I will show an image sequence of human cooking. I have annotated the images with numbered circles. Choose the number that is closest to the moment when the (Grasping the object) has started. You are a five-time world champion in this game. Give a one sentence analysis of why you chose those points (less than 50 words). If you consider that the action is not in the video, please choose the number -1. Provide your answer at the end in a json file of this format: {"points": []}
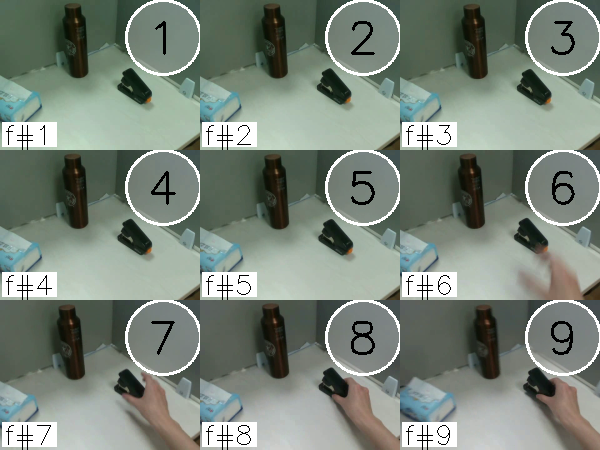
Frame 8 shows the clearest moment of hand-object contact.
{"points": [8]}